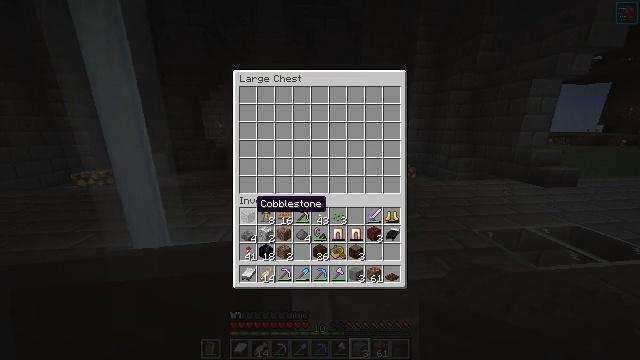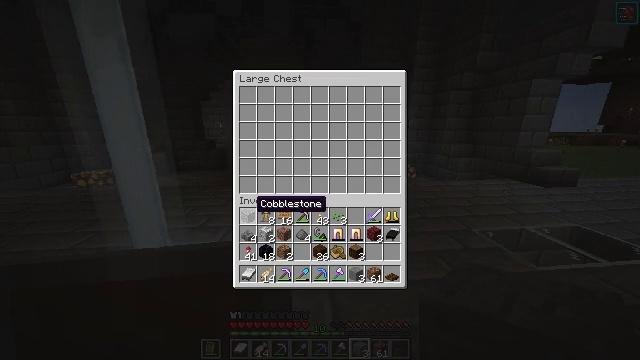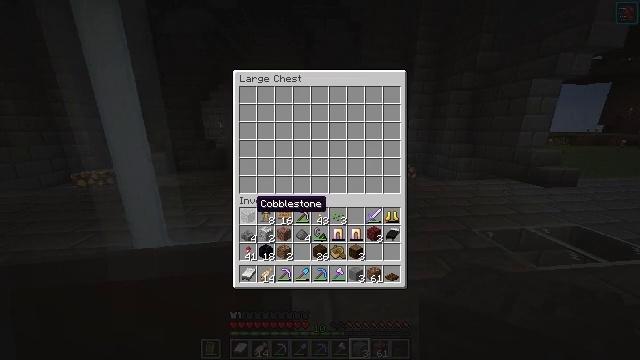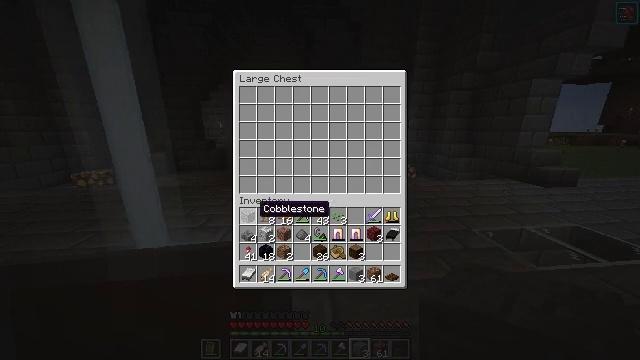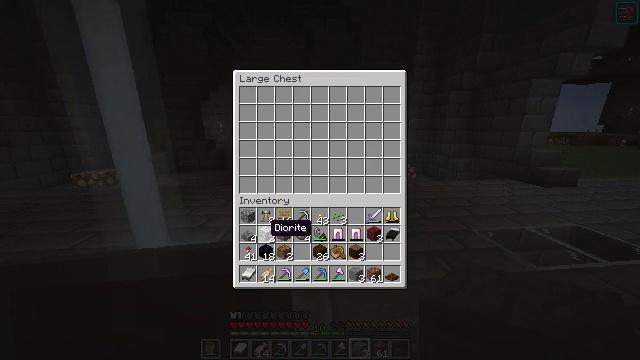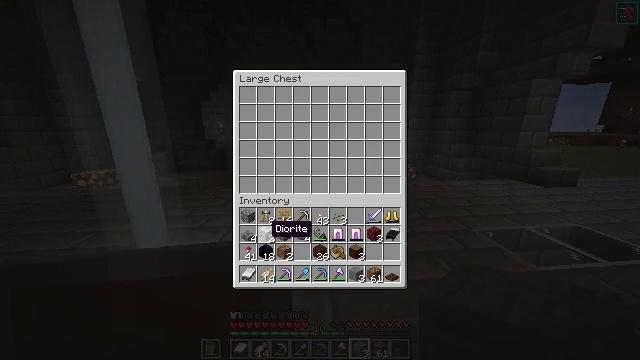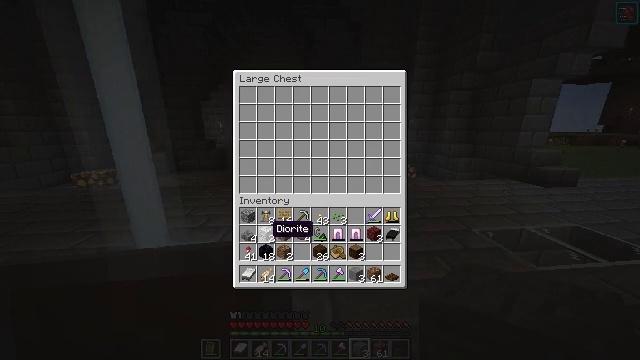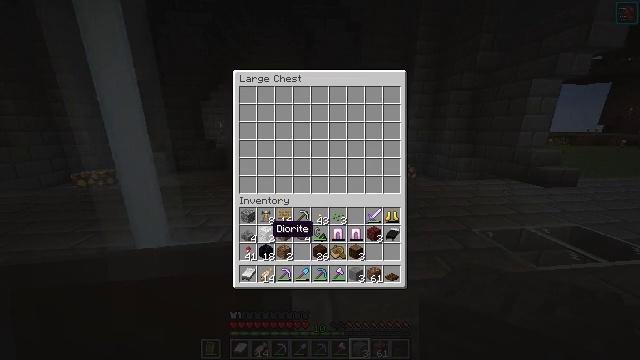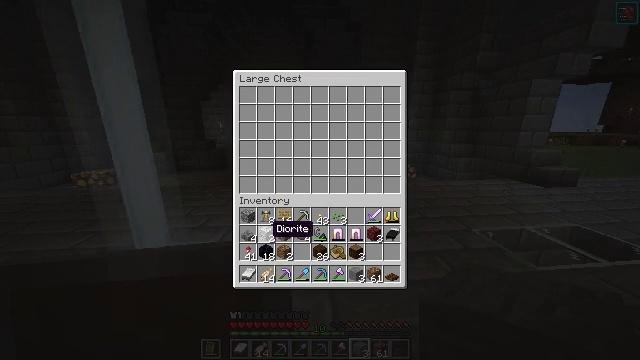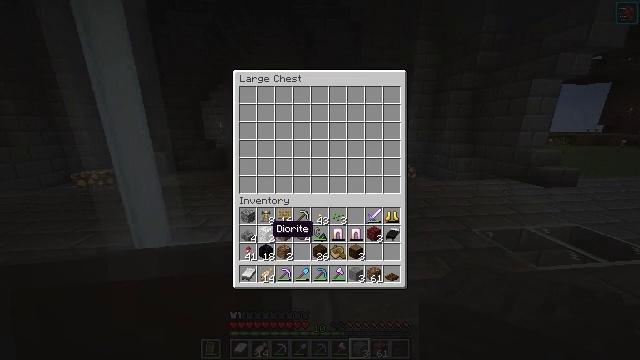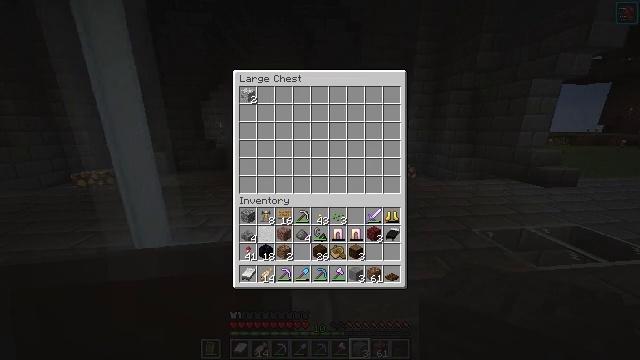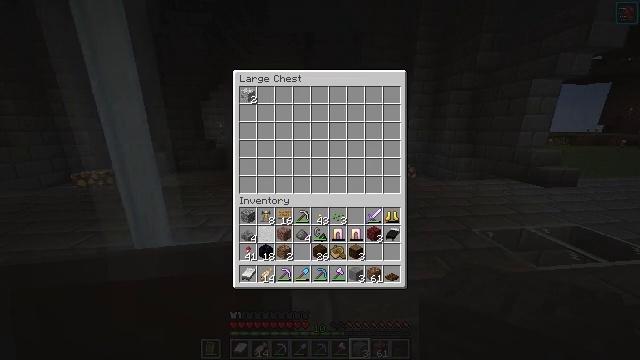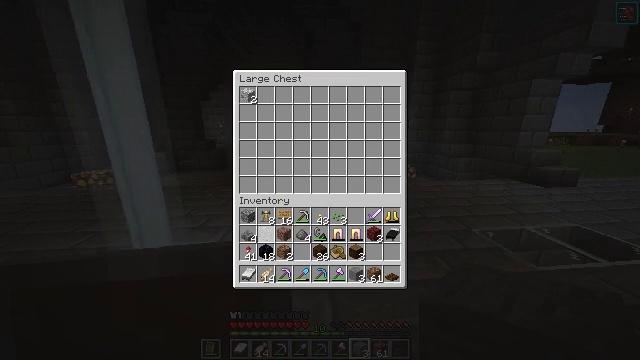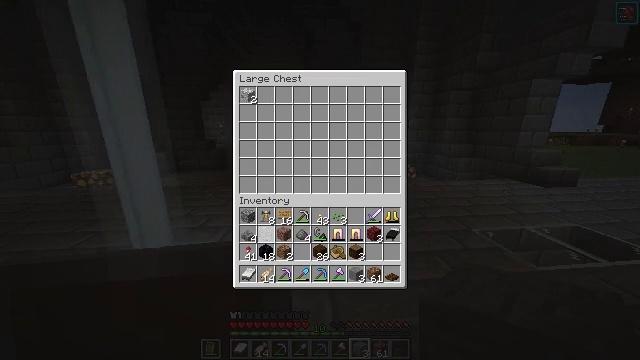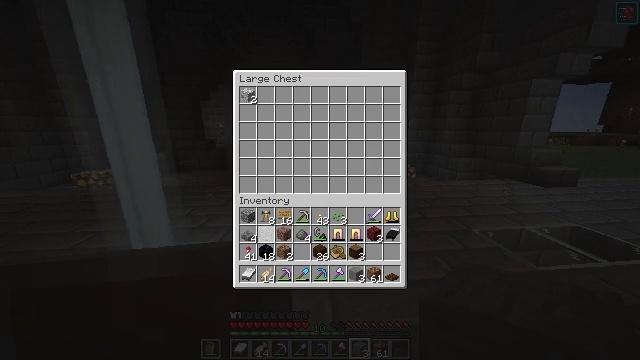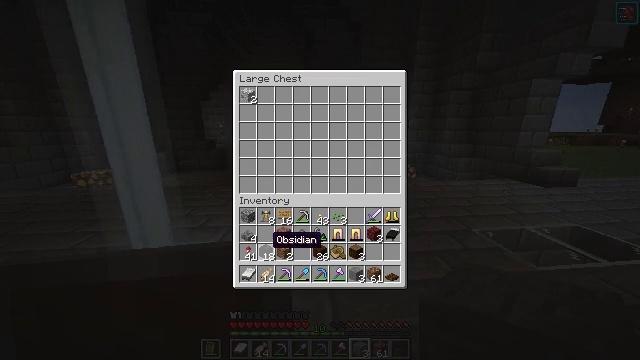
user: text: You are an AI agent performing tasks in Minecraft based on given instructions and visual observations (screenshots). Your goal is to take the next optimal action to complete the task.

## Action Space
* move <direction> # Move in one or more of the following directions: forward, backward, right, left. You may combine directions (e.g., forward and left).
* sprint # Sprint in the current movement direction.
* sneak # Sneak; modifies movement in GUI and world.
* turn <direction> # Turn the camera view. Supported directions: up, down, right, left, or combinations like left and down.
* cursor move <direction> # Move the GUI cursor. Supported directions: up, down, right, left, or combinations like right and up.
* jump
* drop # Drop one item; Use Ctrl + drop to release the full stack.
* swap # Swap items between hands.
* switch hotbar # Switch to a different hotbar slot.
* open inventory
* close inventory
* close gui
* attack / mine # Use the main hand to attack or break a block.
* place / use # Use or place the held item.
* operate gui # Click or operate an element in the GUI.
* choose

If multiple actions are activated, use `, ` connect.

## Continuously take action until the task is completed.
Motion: motion action
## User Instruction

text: Remove golden leggings from the inventory.
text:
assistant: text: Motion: sneak
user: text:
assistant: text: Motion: sneak
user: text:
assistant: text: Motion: sneak
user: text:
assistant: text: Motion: sneak, cursor move right and down
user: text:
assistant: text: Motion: sneak
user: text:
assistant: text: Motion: sneak
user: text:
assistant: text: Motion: sneak
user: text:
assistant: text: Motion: sneak
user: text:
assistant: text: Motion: sneak
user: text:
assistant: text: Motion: sneak, choose
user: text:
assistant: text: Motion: sneak, choose
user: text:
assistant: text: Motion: sneak
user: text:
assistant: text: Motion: sneak
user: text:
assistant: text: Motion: sneak
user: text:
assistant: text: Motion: sneak, cursor move down
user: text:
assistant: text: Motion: sneak
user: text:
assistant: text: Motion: sneak
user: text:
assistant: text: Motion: sneak
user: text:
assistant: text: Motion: sneak
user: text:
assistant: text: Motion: sneak
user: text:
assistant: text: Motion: sneak
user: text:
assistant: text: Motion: sneak
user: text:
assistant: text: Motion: sneak
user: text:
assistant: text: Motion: sneak
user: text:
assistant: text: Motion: sneak
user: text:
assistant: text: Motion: sneak
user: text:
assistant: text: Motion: sneak
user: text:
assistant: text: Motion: sneak
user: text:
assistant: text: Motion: sneak
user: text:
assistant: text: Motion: sneak